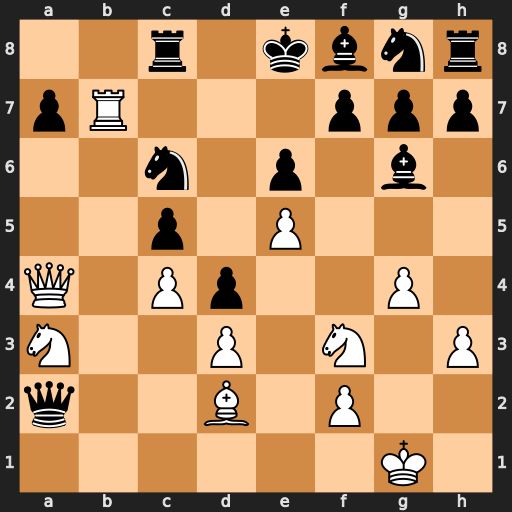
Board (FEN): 2r1kbnr/pR3ppp/2n1p1b1/2p1P3/Q1Pp2P1/N2P1N1P/q2B1P2/6K1
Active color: w
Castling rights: k
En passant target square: -
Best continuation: Rb8 Ne7 Rxc8+ Nxc8 Qxc6+